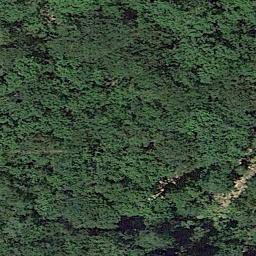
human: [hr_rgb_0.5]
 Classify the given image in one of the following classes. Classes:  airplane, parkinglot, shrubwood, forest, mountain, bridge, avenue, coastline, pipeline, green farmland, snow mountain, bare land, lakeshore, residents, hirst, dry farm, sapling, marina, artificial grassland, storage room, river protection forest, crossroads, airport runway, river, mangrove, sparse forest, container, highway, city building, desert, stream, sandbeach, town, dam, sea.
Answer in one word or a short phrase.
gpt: forest